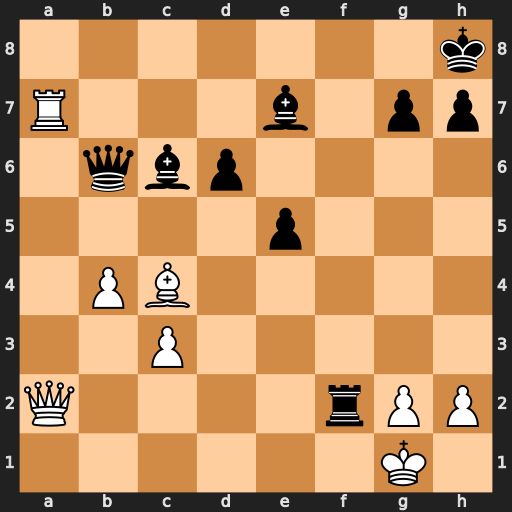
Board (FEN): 7k/R3b1pp/1qbp4/4p3/1PB5/2P5/Q4rPP/6K1
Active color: w
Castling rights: -
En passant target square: -
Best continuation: Qxf2 Qxf2+ Kxf2